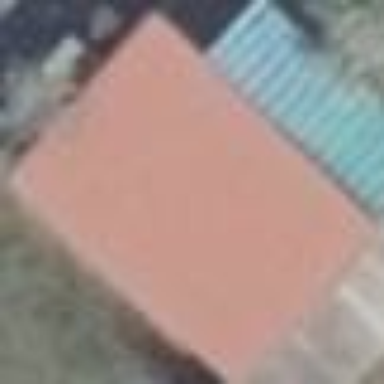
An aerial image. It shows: Building with brown gabled roof.